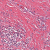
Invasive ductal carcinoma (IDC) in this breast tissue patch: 0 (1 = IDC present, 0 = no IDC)